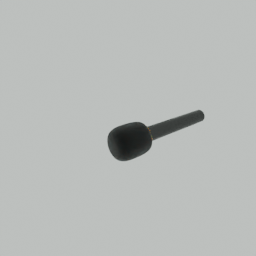
Label: electronics